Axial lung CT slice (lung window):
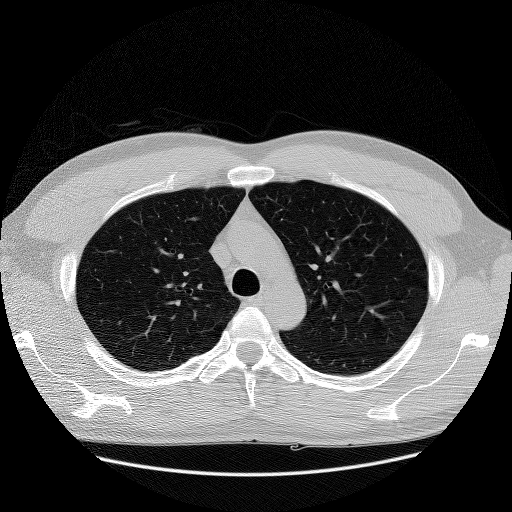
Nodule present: no